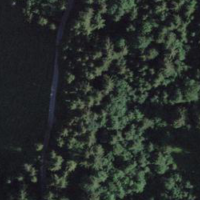
EUNIS habitat code: 43
Species observed at this site:
Campanula glomerata